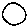
Label: circle